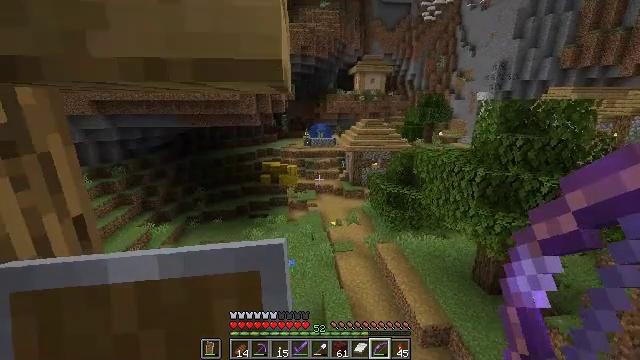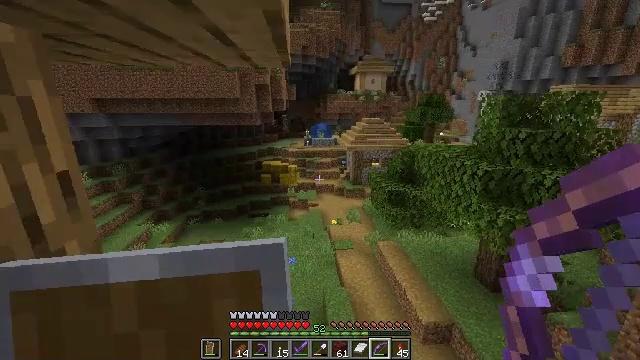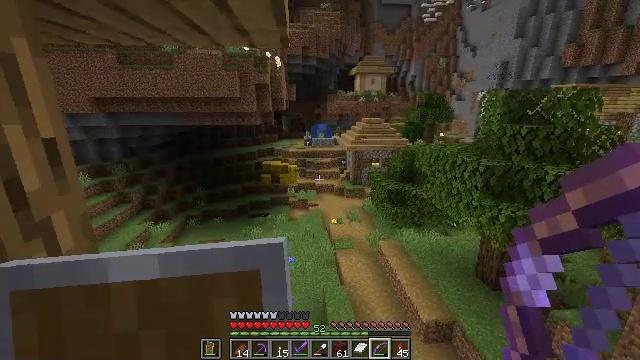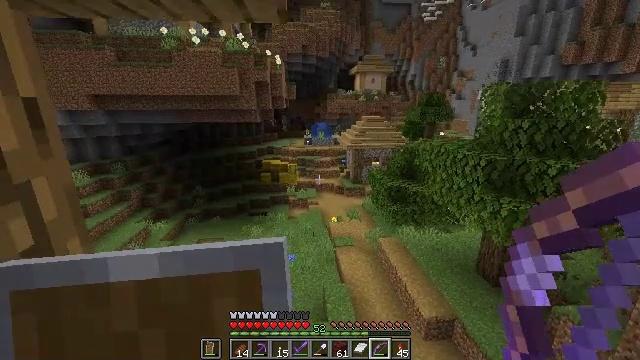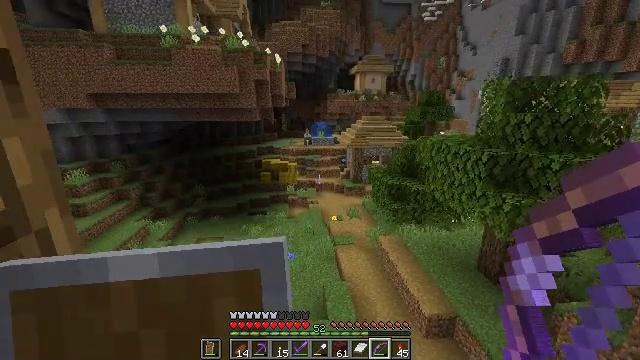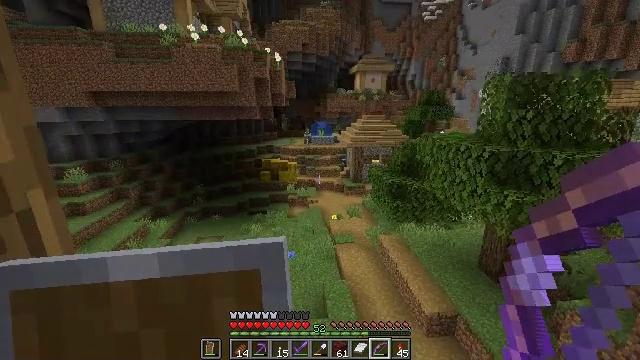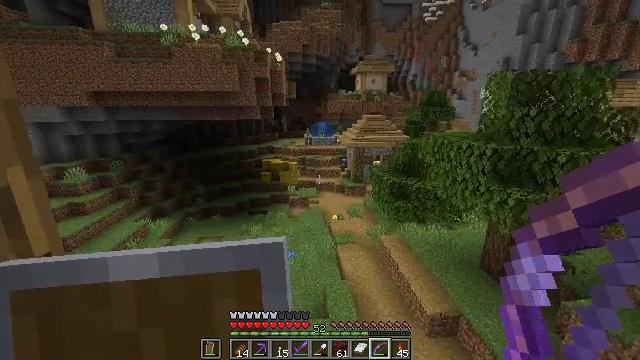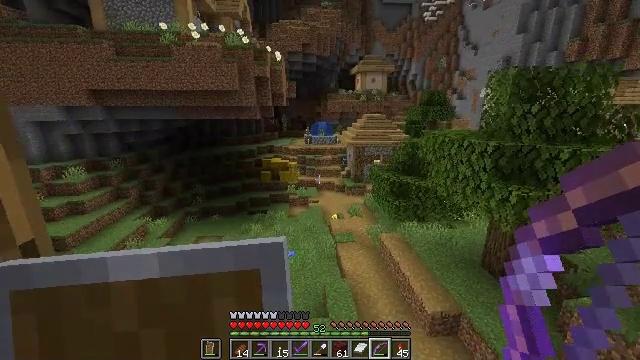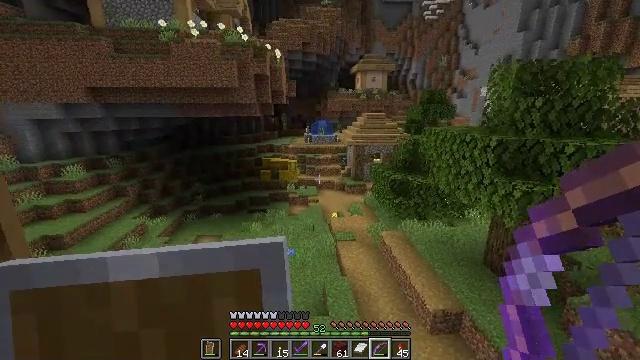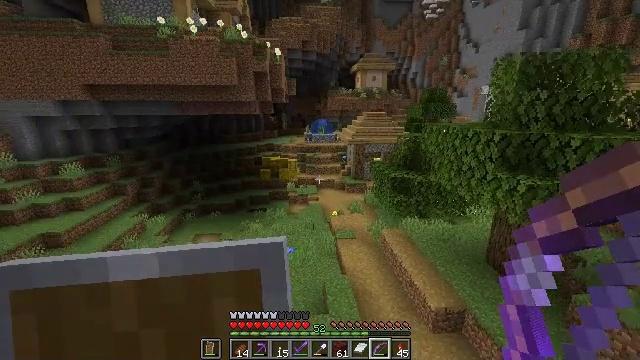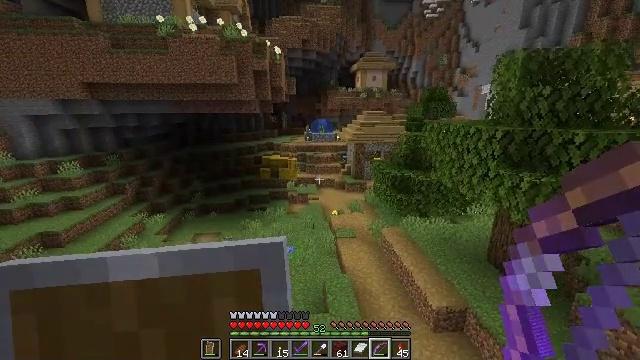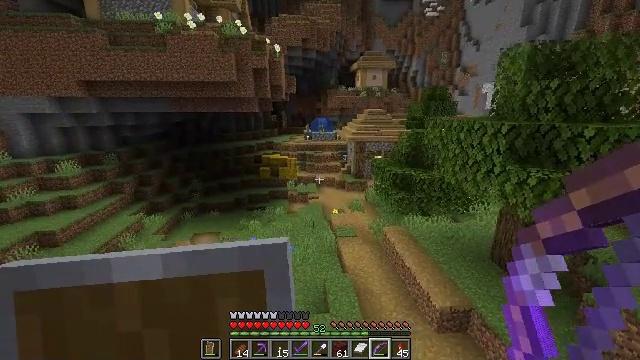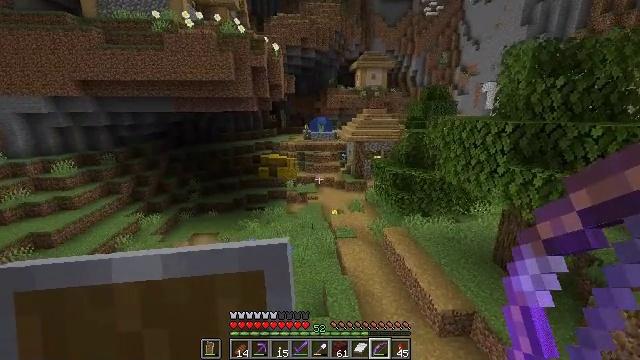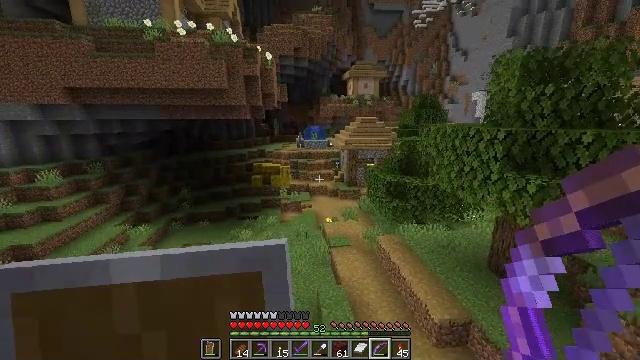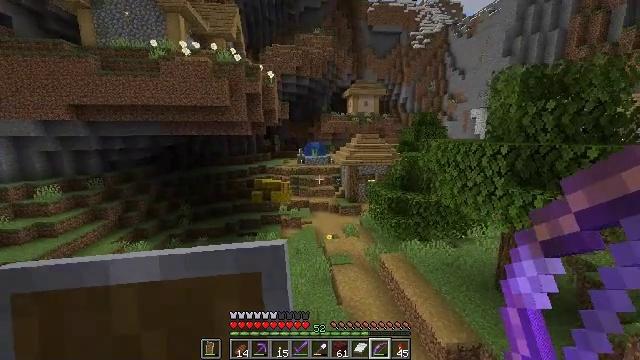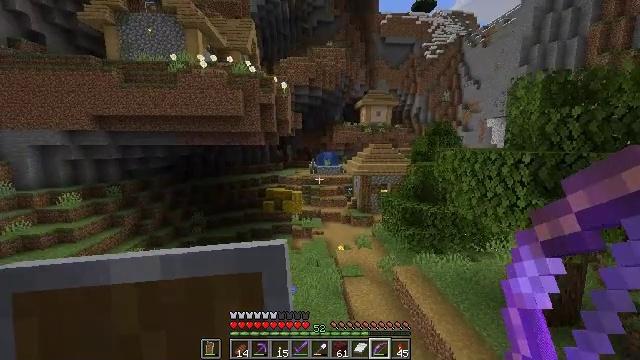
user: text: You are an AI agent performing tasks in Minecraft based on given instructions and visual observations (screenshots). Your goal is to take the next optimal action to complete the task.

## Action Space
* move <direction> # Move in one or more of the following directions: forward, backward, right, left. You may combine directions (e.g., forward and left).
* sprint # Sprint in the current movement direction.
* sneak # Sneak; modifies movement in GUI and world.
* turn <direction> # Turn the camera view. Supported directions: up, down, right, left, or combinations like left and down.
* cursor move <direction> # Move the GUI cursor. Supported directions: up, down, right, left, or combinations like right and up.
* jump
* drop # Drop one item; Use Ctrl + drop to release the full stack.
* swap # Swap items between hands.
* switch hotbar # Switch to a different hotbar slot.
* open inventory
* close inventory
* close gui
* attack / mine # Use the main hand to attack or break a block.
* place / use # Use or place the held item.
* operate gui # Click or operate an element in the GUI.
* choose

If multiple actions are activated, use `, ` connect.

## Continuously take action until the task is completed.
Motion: motion action
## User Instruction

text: Collect the bell.
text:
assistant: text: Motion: move forward
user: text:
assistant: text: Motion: move forward
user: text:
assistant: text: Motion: move forward
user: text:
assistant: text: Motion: move forward
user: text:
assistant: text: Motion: move forward
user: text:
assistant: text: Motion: move forward
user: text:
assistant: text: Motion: move forward
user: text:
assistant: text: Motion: move forward
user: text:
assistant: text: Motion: move forward
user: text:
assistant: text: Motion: move forward
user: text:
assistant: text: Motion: move forward
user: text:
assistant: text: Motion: move forward
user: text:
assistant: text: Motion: move forward, turn right and up
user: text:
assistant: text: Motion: move forward, turn up
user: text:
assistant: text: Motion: move forward, turn left and up
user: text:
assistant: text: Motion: move forward, turn left
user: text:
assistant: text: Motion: move forward
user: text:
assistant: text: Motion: move forward, turn right
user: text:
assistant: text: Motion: move forward
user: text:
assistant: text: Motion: move forward
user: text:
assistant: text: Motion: move forward
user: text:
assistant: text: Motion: move forward
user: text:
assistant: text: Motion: move forward
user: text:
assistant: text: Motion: move forward
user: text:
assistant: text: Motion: move forward
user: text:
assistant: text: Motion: move forward
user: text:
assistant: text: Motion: move forward
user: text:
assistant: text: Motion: move forward
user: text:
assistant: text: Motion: move forward
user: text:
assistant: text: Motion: move forward